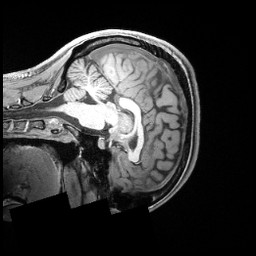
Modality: T1w
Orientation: sagittal
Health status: ill
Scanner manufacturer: siemens
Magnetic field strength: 3 T
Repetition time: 2.4 s
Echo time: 0.00228 s